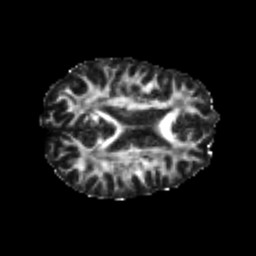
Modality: FA
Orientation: axial
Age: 22
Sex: male
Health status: healthy
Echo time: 0.074 s